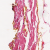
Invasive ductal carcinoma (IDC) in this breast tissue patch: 0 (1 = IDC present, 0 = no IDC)